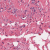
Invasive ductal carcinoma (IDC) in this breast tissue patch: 0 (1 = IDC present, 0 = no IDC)